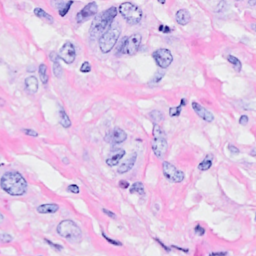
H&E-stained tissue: Breast